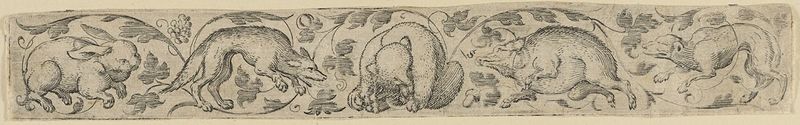
Titel: Tierfries, Blatt aus der Folge 'Mancherlei Conterfectisches von Thierlein etc.'
Künstler: Virgil Solis
Standort: Hamburg
Institution: Museum für Kunst und Gewerbe Hamburg
Schlagwörter: laub, wolf, bewegung, hund, tier, tiere, ornament, band, rahmen, pflanzen, renaissance, hase, trauben, papier, grafik, graphik, querformat, wein, bordüre, dekor, fotografie, photographie, schwein, tierbild, druck, druckgraphik, schwarz-weiß, druckgrafik, schraffur, radierung, ranke, fries, fuchs, weintrauben, kaninchen, laubwerk, weinlaub, traube, weintraube, wildschwein, vegetabil, bär, abfolge, eber, wildtiere, füchse, wildtier, sequenz, dekorum, tierornament, gerippt, dachs, reproduktionen, wiesel, plattenrand, druckerzeugnisse, pflanzenornamente, ornamentstich, vorlageblätter